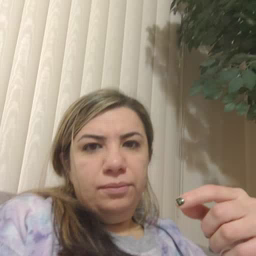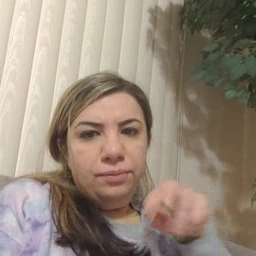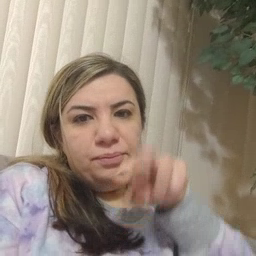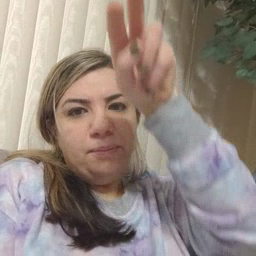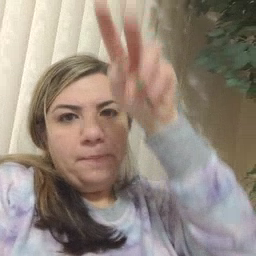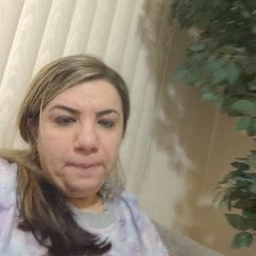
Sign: stairs